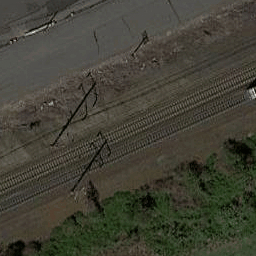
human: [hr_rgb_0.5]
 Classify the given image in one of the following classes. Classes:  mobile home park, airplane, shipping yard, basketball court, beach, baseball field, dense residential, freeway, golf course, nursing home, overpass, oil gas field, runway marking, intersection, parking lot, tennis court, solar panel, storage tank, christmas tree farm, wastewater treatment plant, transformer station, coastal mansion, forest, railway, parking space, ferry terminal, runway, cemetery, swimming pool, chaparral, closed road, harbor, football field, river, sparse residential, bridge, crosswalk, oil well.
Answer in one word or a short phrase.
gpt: railway